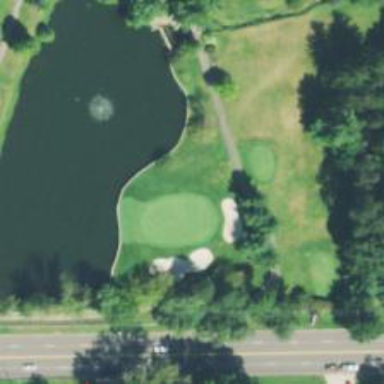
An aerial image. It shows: Footway that serves as golf path.